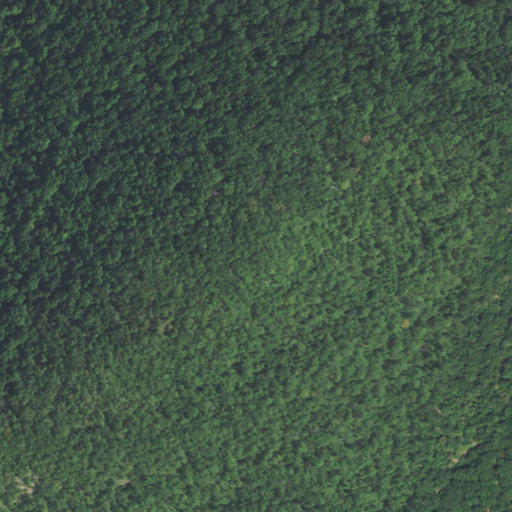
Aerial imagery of mountain in Oklahoma named Sugar Loaf Mountain containing only deciduous forest